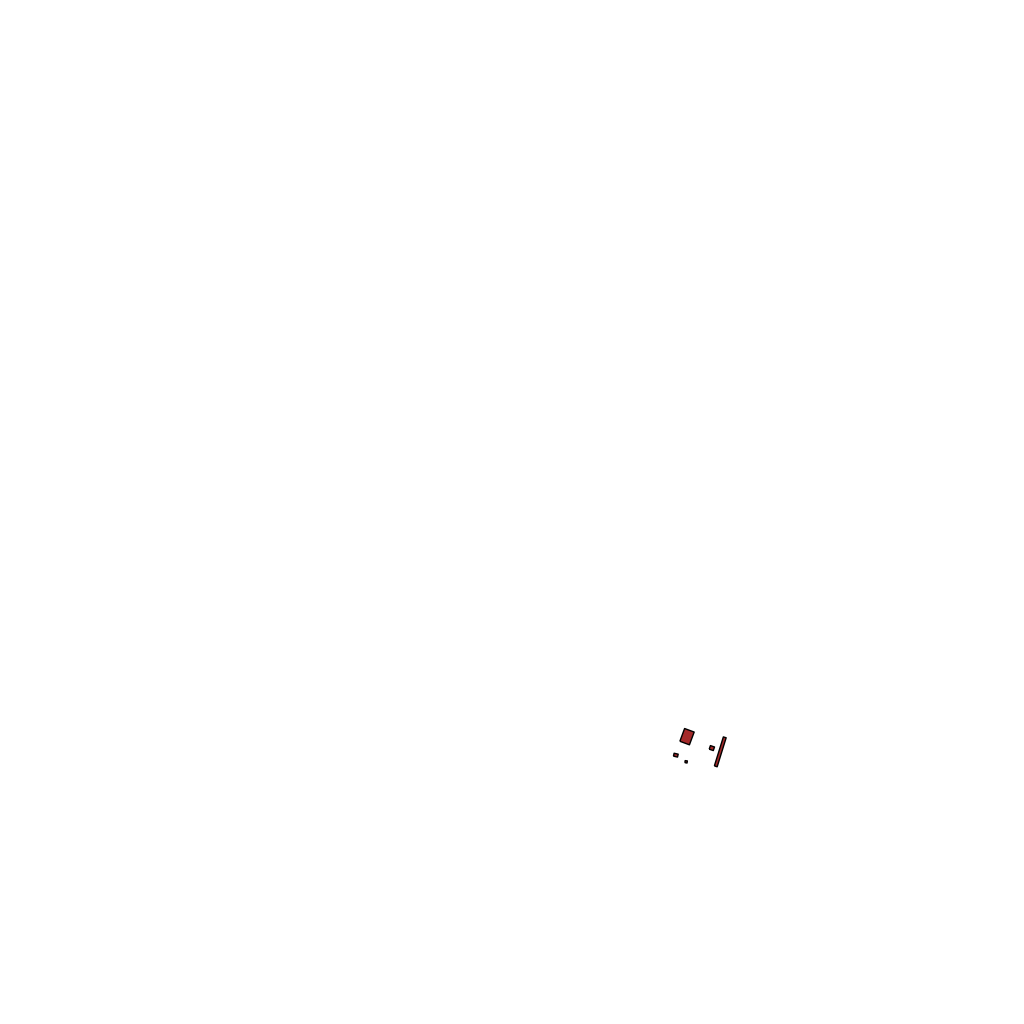
Tags: overhead vector_map, agriculture, recreation, special, individual_rise, density_1, Facility, 1.0 km²